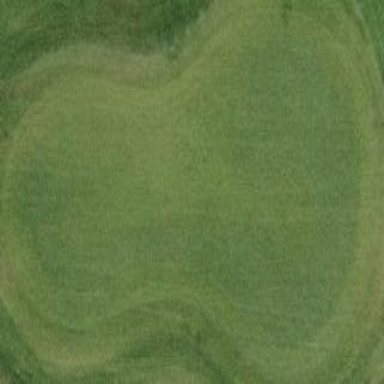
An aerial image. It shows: Golf green.